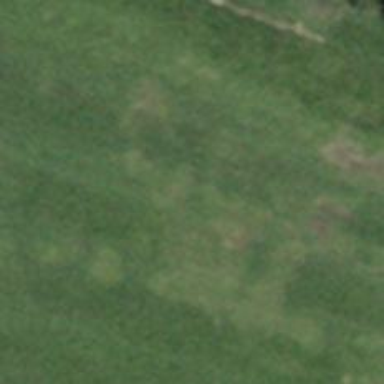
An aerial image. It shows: Golf hole.